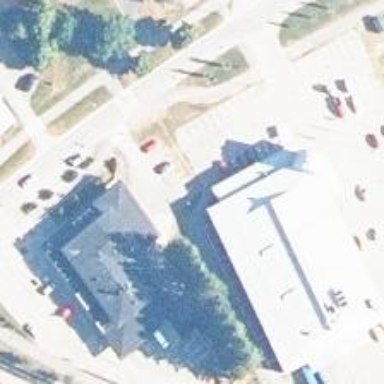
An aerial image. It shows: Post office.